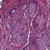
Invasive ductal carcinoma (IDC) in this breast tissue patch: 1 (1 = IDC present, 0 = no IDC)